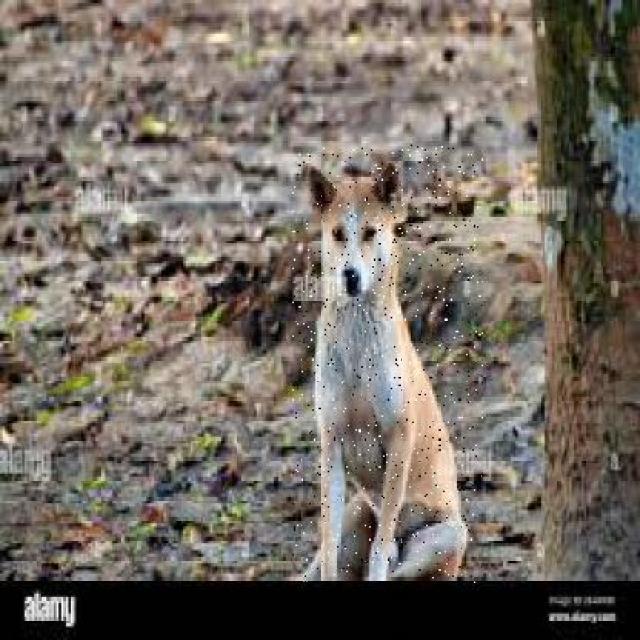
Healthy canine skin — no visible lesions, inflammation, or abnormalities. The skin and coat appear normal.